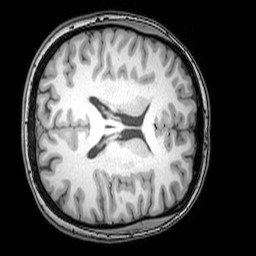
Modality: T1w
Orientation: axial
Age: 20
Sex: female
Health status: healthy
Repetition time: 0.081 s
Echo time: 0.037 s